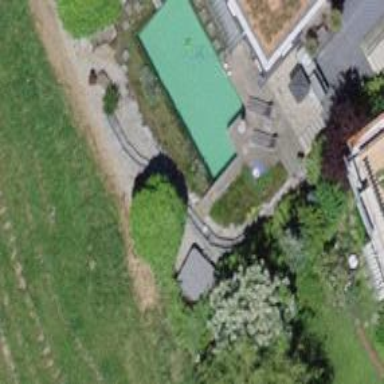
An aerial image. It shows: Swimming pool located in leisure land.